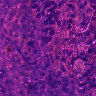
Metastatic tissue present: no